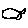
Label: fish